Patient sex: F
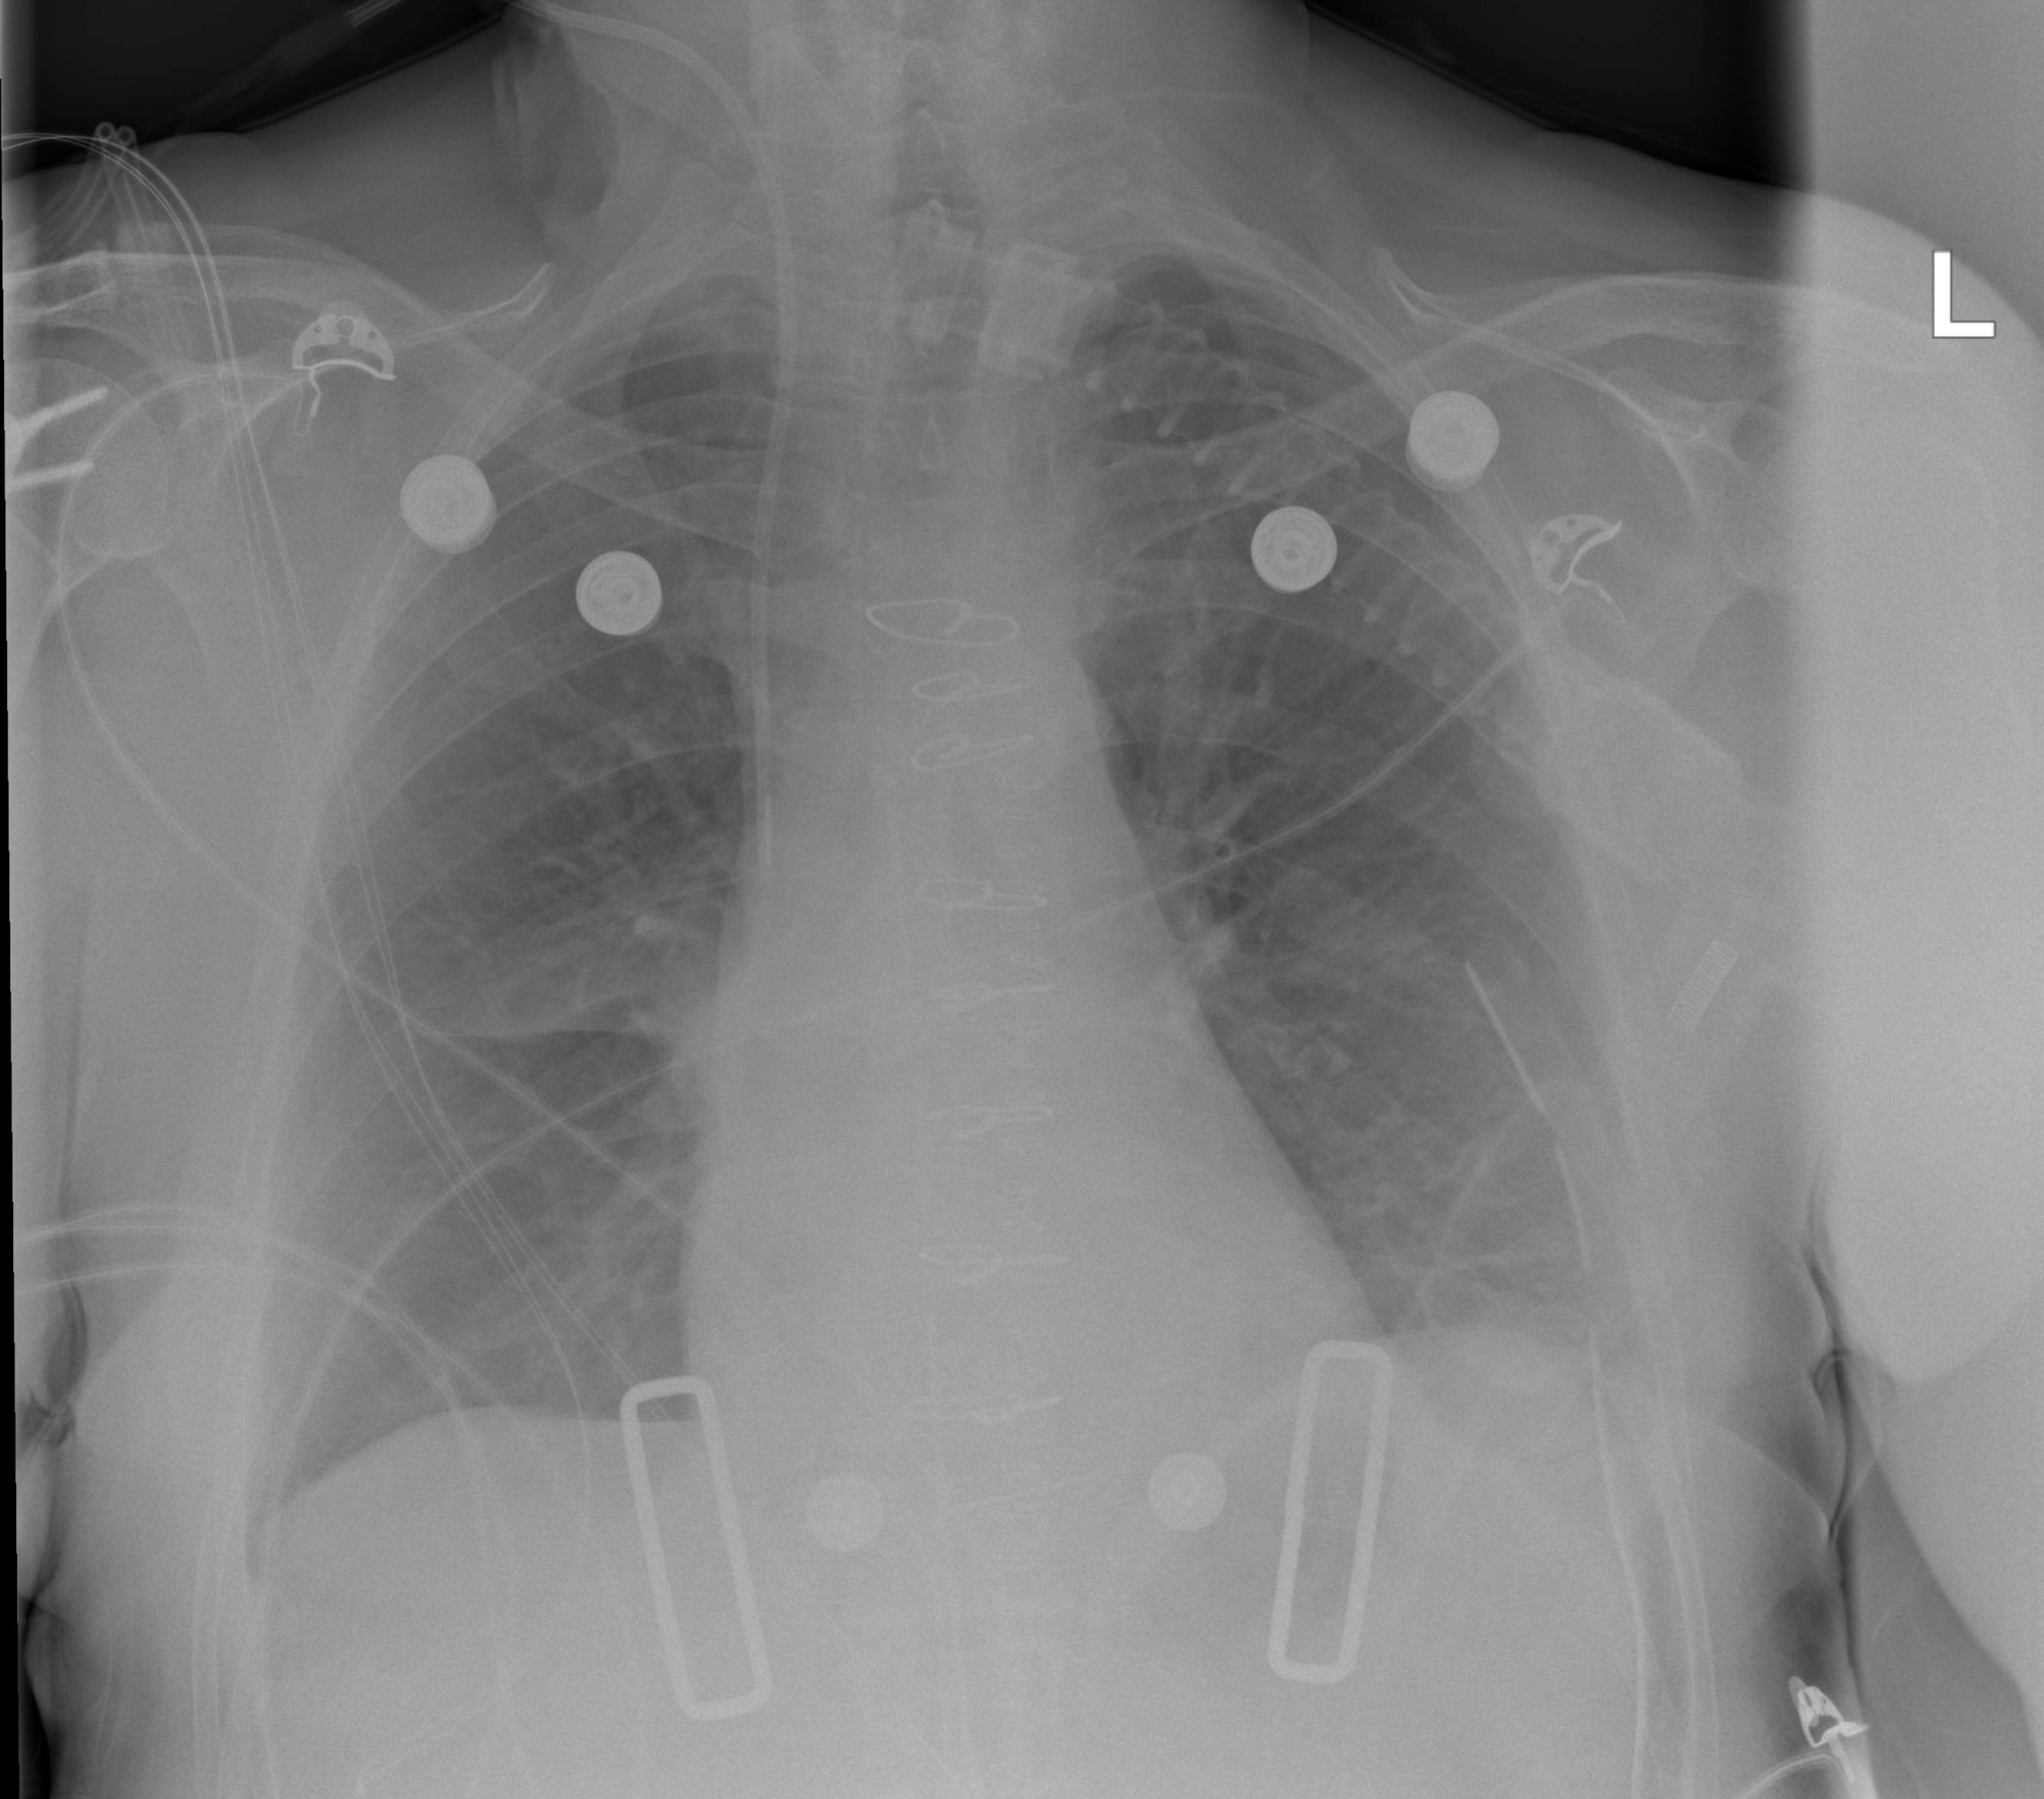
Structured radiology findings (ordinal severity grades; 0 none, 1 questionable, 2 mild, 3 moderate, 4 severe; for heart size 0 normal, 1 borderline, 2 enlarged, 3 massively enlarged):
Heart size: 0
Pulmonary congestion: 0
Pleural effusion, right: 0
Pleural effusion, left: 1
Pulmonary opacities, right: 0
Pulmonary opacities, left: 0
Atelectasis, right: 2
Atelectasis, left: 0